RGB frame:
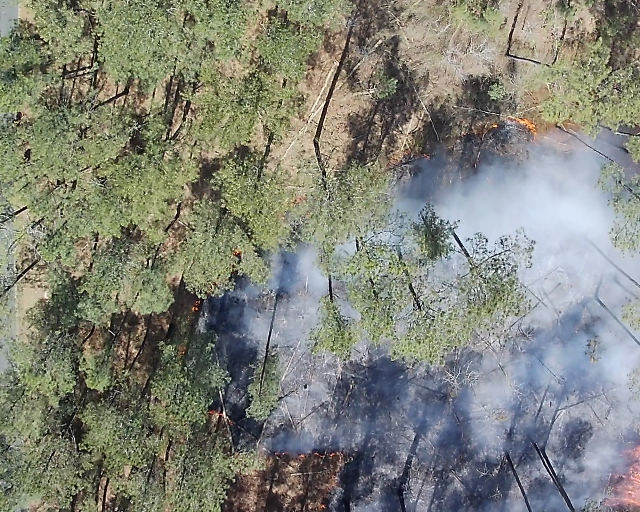
Thermal frame:
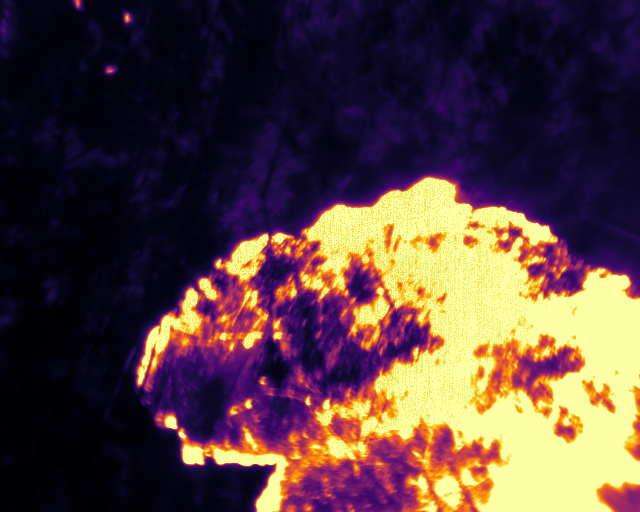
Captured: 2026-02-27 02:35:18
Pixels at or above 80 °C: 115006 (fraction of frame: 0.351)